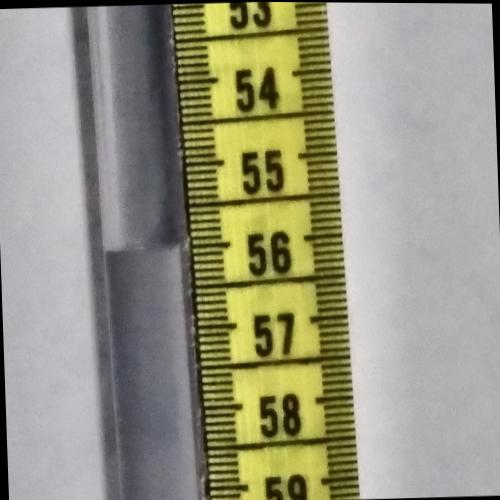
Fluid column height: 56.0 cm